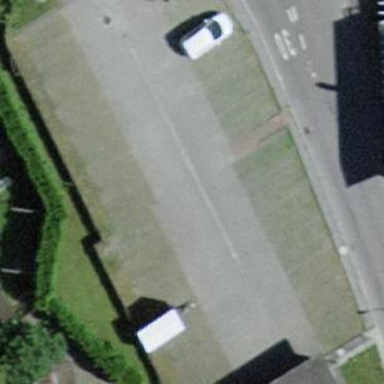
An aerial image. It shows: Parking area with surface.